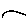
Label: fish